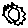
Label: sun